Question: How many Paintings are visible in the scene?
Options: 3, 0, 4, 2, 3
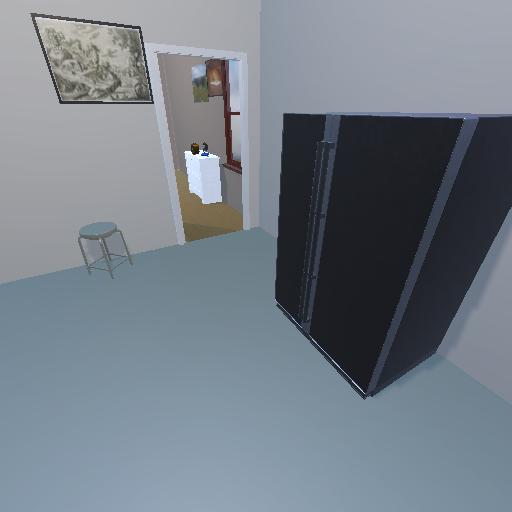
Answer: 3